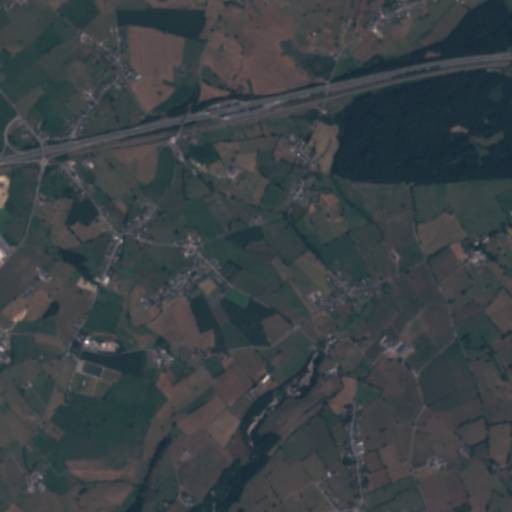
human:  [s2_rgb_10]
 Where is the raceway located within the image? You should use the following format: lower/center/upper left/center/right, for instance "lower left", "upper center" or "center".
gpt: The raceway is located in the lower center of the image.
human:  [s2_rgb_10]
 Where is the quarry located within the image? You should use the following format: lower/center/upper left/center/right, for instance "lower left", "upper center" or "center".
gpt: There is no quarry in the image.